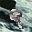
Label: 9